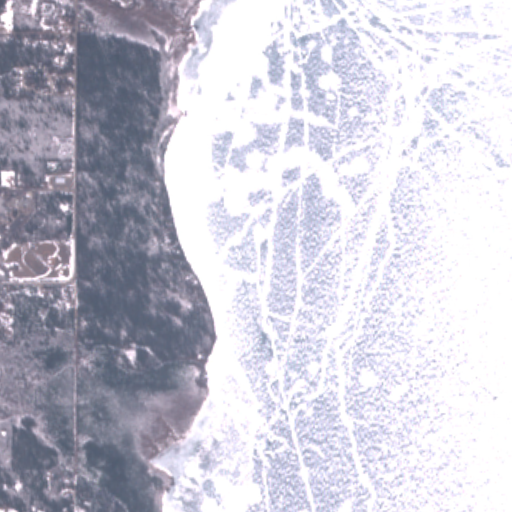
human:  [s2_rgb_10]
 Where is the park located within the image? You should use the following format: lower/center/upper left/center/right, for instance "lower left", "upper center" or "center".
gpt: The park is located in the upper left of the image.
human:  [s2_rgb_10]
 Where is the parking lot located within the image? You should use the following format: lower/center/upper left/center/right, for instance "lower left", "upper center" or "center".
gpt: The parking lot is located in the center left of the image.
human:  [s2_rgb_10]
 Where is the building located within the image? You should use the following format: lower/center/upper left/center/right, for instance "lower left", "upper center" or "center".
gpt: The building is located in the center left of the image.
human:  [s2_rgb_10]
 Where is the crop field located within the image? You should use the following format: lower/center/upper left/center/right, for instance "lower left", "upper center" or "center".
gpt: There is no crop field in the image.